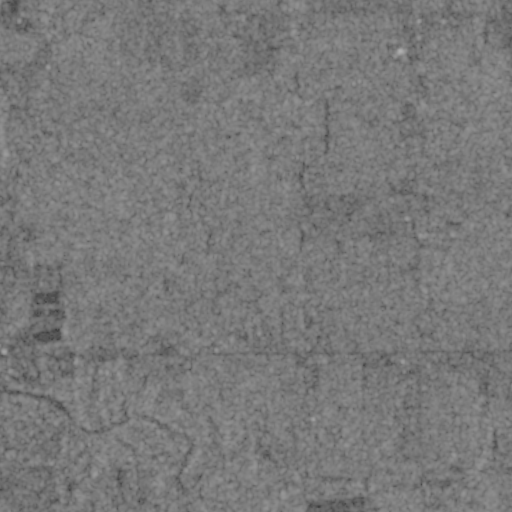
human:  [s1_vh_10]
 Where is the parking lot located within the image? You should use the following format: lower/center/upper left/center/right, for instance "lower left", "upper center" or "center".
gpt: The parking lot is located in the lower left of the image.
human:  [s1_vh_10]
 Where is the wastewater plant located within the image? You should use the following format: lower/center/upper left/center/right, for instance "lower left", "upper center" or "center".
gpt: The wastewater plant is located in the center of the image.
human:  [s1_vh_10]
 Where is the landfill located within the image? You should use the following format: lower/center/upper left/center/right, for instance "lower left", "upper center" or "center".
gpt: There is no landfill in the image.

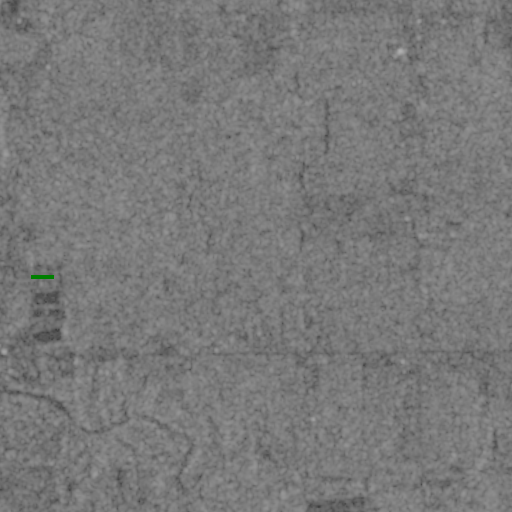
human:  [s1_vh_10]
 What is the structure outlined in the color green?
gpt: The structure outlined in green is a building.
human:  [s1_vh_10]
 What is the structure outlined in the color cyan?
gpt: There is no cyan outline.